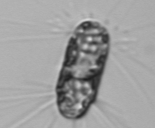
Label: Corethron_hystrix